Question: I know the below is incorrect, and I feel dumb that i can't solve this, but I'm struggling to undertand where to put the 'logic' (and if statment or other) for handeling calculations in my app, based on the entered value and the state of a segmented picker. I can't add it as part of the picker, and it throws an error if i tey and make totalTime a computed property like the below.
I created a quick example to make it simpler to undertand my question. I want to hold the value for use on another screen as well.
'''
struct ContentView: View {
@AppStorage("totalTime") var totalTime: Double {
onChange(of: timeSelected) {
if timeSelected == "hours" {
totalTime = (Double(enteredValue) ?? 0) * multipier
} else {
totalTime = (Double(enteredValue) ?? 0)
}
}
}
@State var enteredValue = ""
@State var timeSelected = "hours"
let multipier = 2.0
let arrayLabel = ["hours", "minutes"]
var body: some View {
VStack {
Form {
Section(header: Text("Time Test")){
TextField("enter value", text: $enteredValue)
Picker("timeValue",selection: $timeSelected) {
ForEach(arrayLabel, id: \.self){
Text("\($0)")
}
}
.pickerStyle(.segmented)
}
}
}
}
}
'''

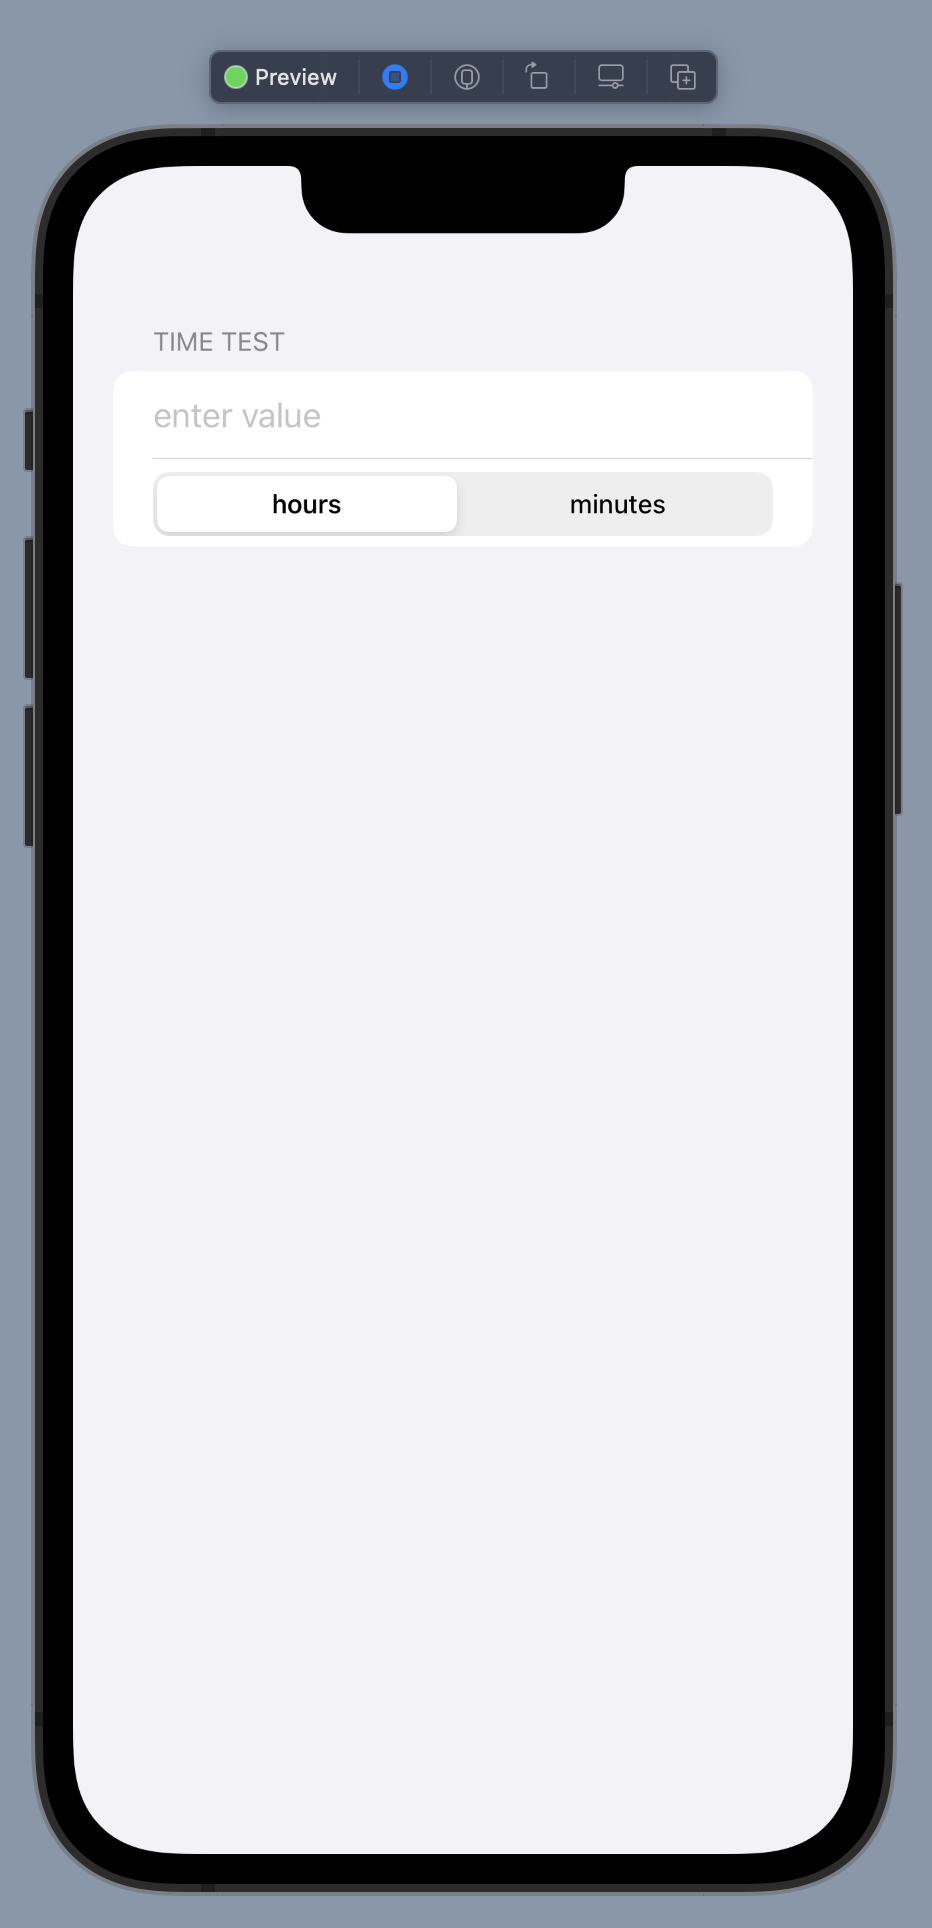
Answer: I reworked your code so that it works like you asked, that the computation is done when the 'Picker' is changed. However, this never triggers if the Picker isn't changed:
'''
struct ContentView: View {
@AppStorage("totalTime") var totalTime: Double = 0.0
@State var enteredValue = ""
@State var timeSelected = "hours"
let multipier = 2.0
let arrayLabel = ["hours", "minutes"]
var body: some View {
VStack {
Form {
Section(header: Text("Time Test")){
TextField("enter value", text: $enteredValue)
Picker("timeValue",selection: $timeSelected) {
ForEach(arrayLabel, id: \.self){
Text("\($0)")
}
}
.pickerStyle(.segmented)
Text("Total time: \(totalTime, format: .number)")
}
// This can be most places within the view
.onChange(of: timeSelected) { _ in
computeTotal()
}
}
}
}
// Refactor to its own function for cleaner code.
private func computeTotal() {
if timeSelected == "hours" {
totalTime = (Double(enteredValue) ?? 0) * multipier
} else {
totalTime = (Double(enteredValue) ?? 0)
}
}
}
'''
A better version may be:
'''
struct TimeSelectedView: View {
@AppStorage("totalTime") var totalTime: Double = 0.0
@State var enteredValue = ""
@State var timeSelected = "hours"
// Use a computed variable that makes its computations based on enteredValue
// Every time that changes, the computed variable will update setting totalTime
var total: Double {
if timeSelected == "hours" {
totalTime = (Double(enteredValue) ?? 0) * multipier
} else {
totalTime = (Double(enteredValue) ?? 0)
}
return totalTime
}
let multipier = 2.0
let arrayLabel = ["hours", "minutes"]
var body: some View {
VStack {
Form {
Section(header: Text("Time Test")){
TextField("enter value", text: $enteredValue)
Picker("timeValue",selection: $timeSelected) {
ForEach(arrayLabel, id: \.self){
Text("\($0)")
}
}
.pickerStyle(.segmented)
Text("Total time: \(total, format: .number)")
}
}
}
}
}
'''
This will update continuously for either a changed in 'enteredValue' or a change in 'timeSelected'.